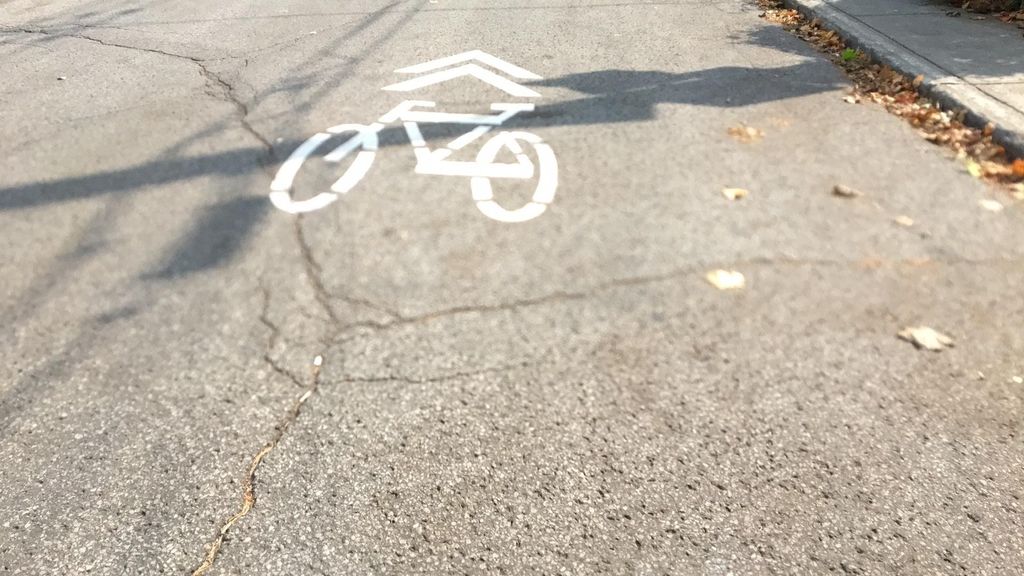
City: montreal